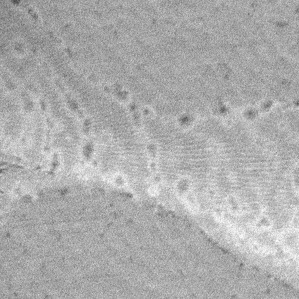
Label: frost